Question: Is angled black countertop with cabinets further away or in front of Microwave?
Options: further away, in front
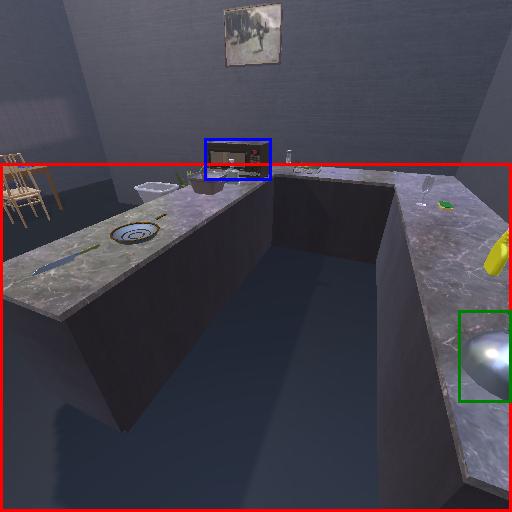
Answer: further away